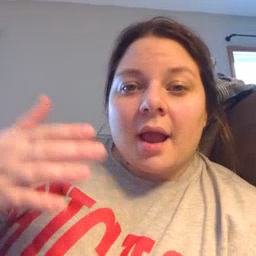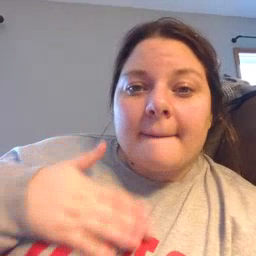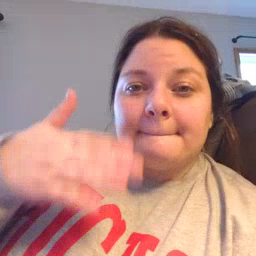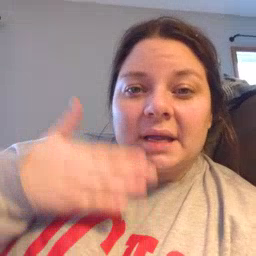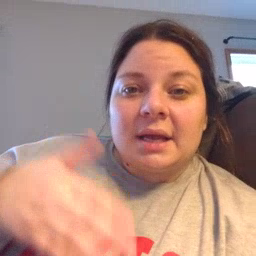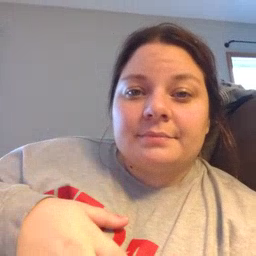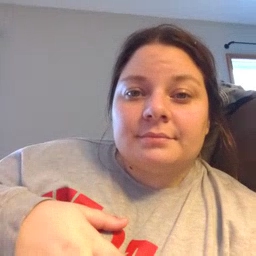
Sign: happy